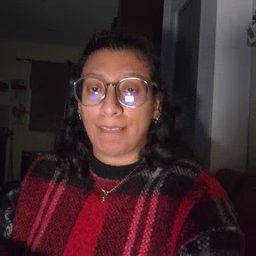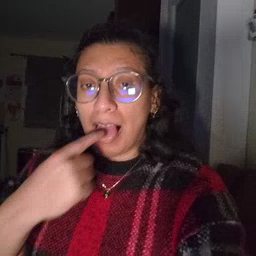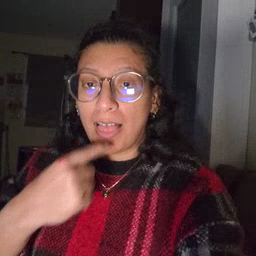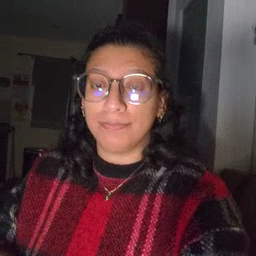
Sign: tongue